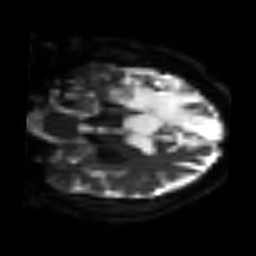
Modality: sbref
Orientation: coronal
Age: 49
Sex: male
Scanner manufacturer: siemens
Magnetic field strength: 3 T
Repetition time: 3.2 s
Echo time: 0.081 s